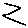
Label: zigzag